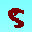
Label: 5